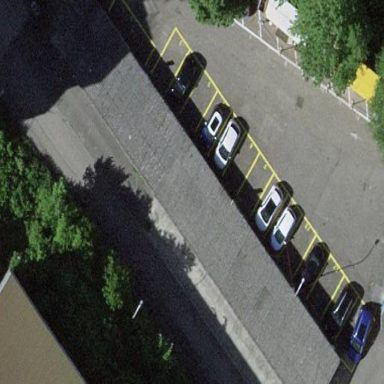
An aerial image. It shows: Group of garages.